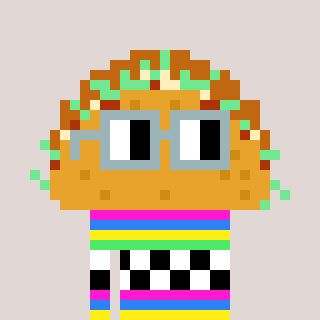
a pixel art character with square dark gray glasses, a taco-shaped head and a darkpink-colored body on a warm background